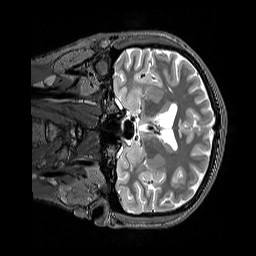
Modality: T2w
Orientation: coronal
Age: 24
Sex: female
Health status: healthy
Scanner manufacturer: siemens
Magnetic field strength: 3 T
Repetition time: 3.2 s
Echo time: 0.568 s